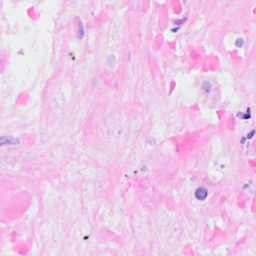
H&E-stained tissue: Breast